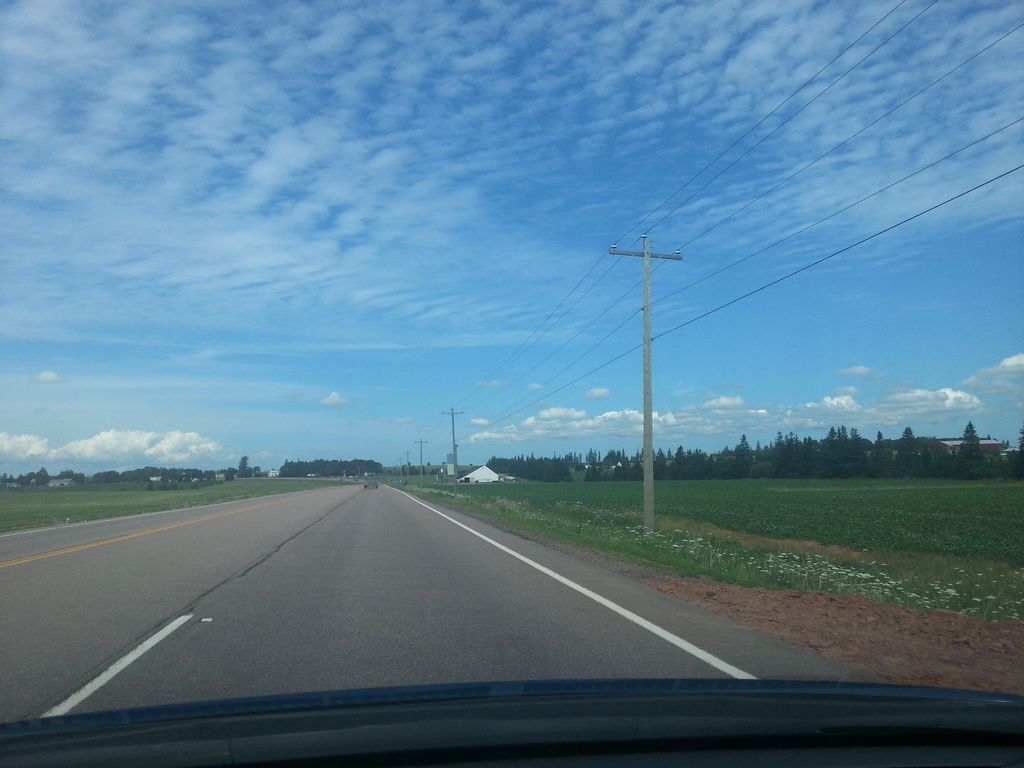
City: charlottetown